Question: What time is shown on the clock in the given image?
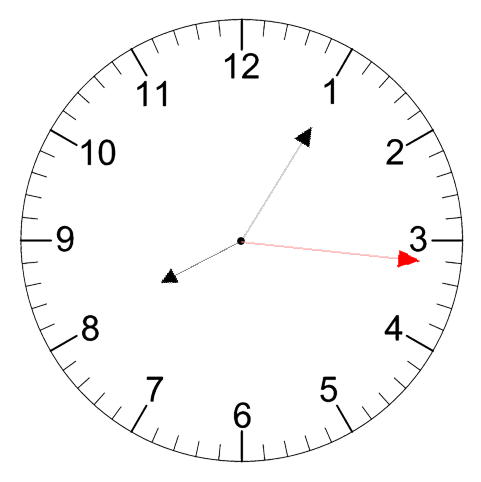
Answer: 08:05:16